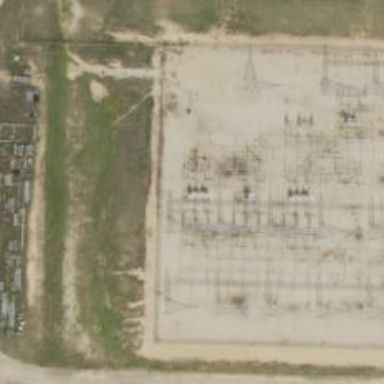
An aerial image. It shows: Switch for power supply.